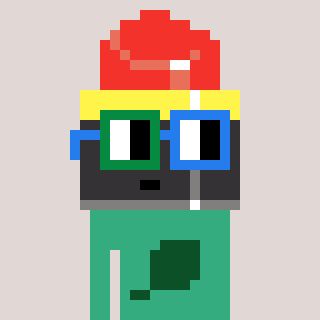
a pixel art character with square green and blue glasses, a lipstick-shaped head and a teal-colored body on a warm background